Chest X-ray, PA view. Patient: 19 years old, sex M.
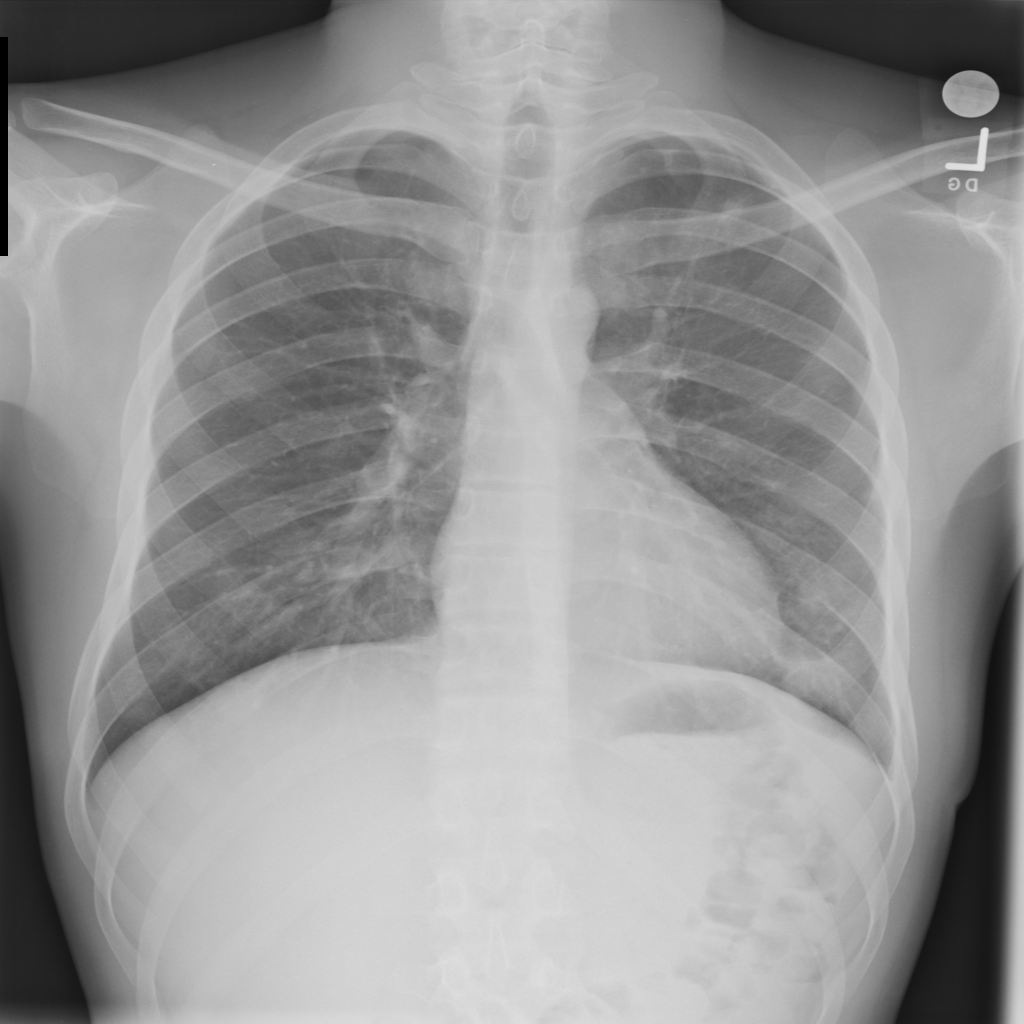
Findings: No Finding